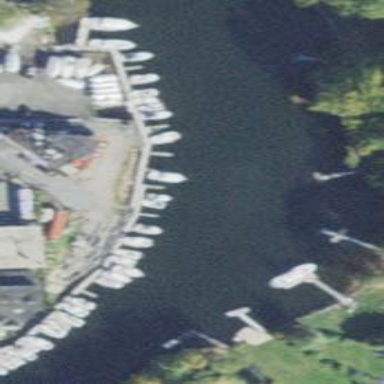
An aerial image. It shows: Man-made pier.